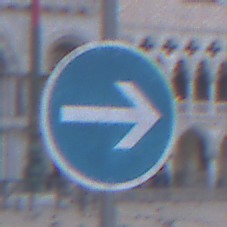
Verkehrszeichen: VorgeschriebeneFahrtrichtungHierRechts
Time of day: SunriseSunset
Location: Outdoor (Urban)
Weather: PartlyCloudy
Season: NotSpecified
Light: Natural